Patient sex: M
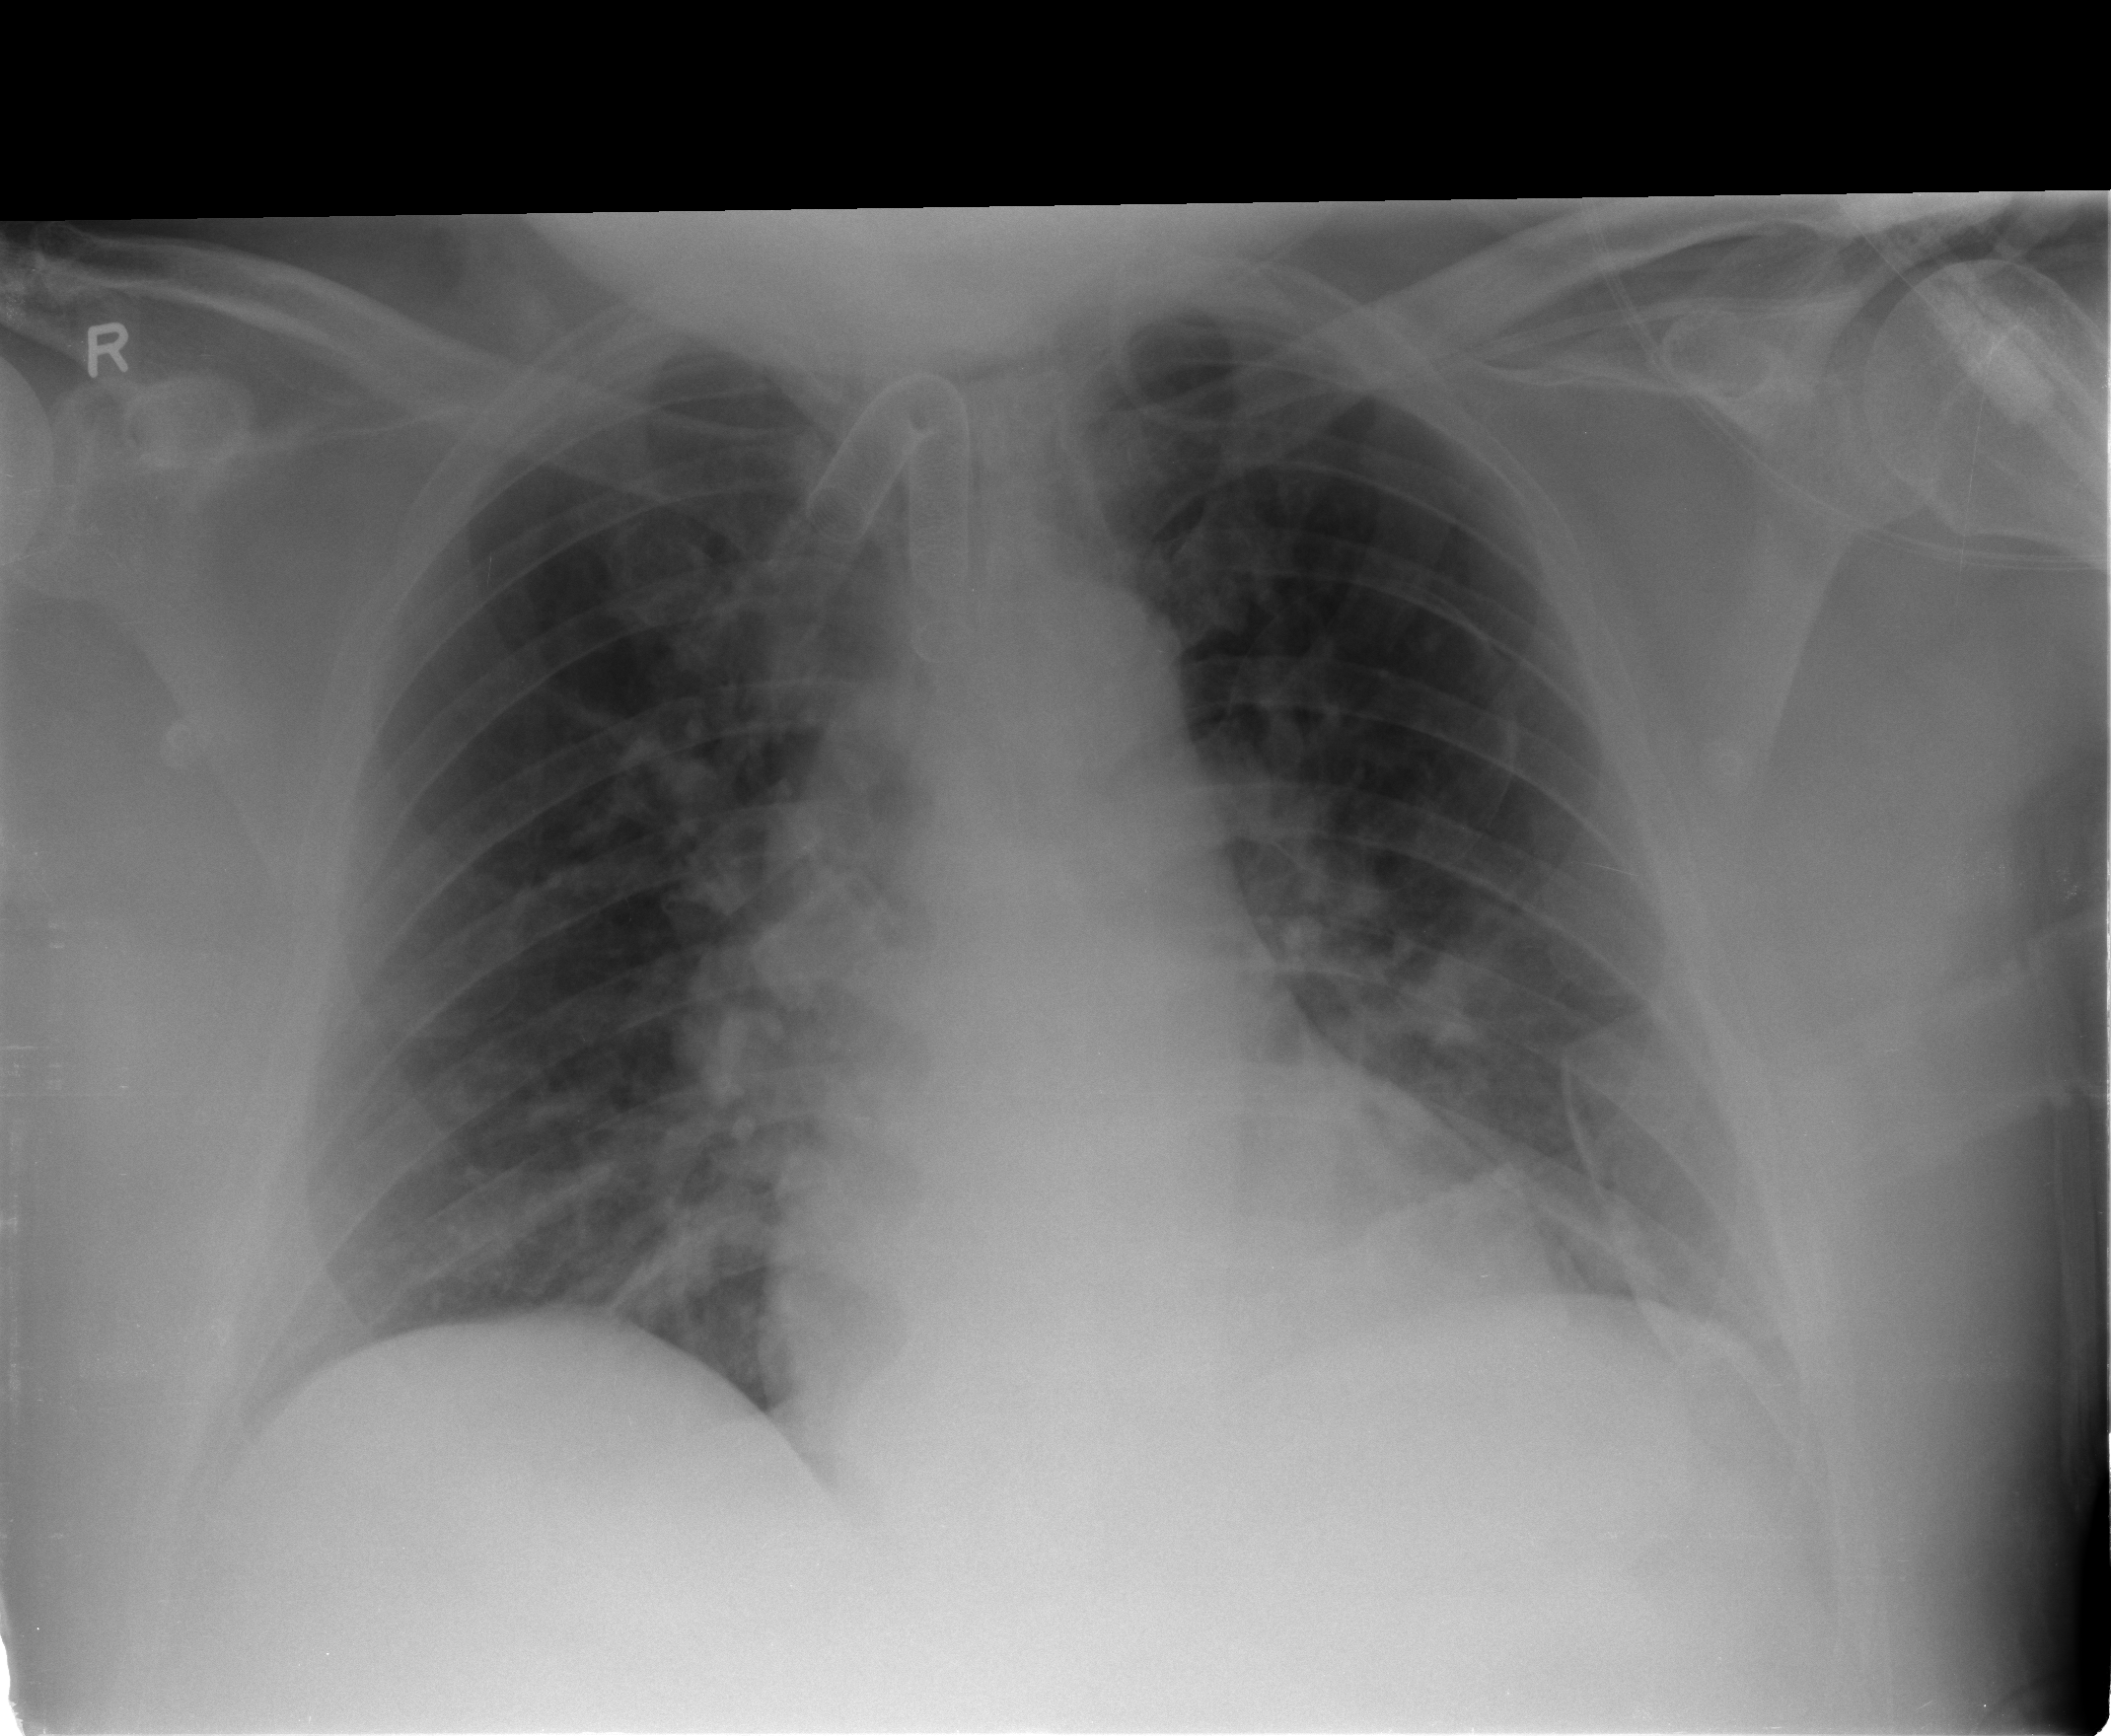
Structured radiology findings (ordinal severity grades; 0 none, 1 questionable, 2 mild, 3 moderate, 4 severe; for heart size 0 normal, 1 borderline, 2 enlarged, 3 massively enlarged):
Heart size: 0
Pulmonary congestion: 1
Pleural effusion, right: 0
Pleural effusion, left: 0
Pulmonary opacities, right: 0
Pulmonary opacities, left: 0
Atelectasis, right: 0
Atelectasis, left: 0